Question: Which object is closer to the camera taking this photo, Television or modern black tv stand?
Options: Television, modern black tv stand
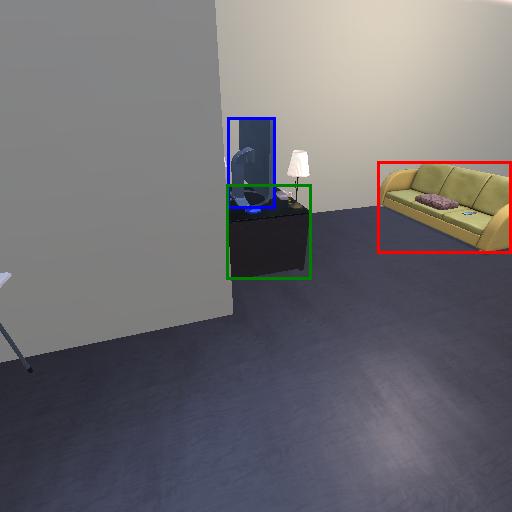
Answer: Television